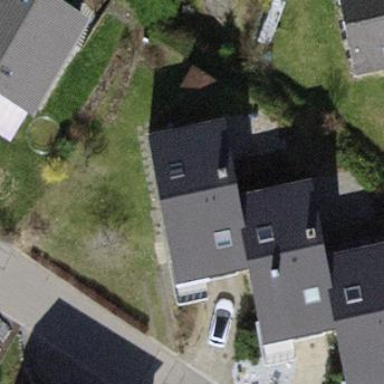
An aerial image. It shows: Terrace building.